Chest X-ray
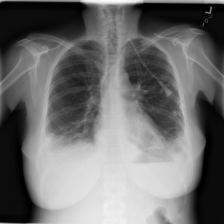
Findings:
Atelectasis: positive
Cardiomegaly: negative
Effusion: negative
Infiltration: negative
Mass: negative
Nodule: negative
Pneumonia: negative
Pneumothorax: negative
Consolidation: negative
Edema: negative
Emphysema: negative
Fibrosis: negative
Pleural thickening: negative
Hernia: negative